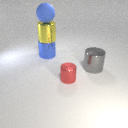
large blue rubber sphere above large yellow metal cylinder